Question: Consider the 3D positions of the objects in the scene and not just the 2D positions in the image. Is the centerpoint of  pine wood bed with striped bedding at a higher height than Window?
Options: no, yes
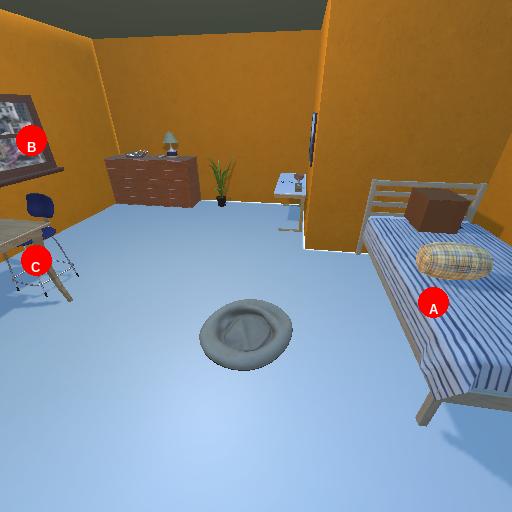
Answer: no